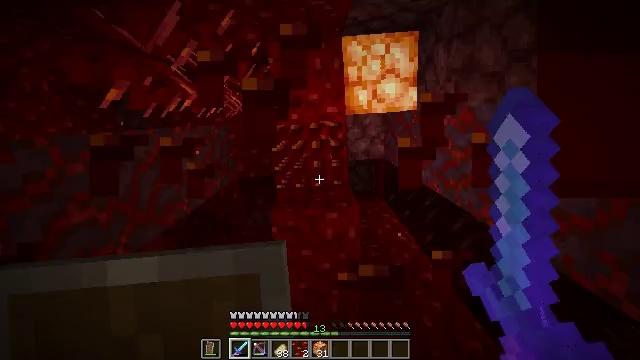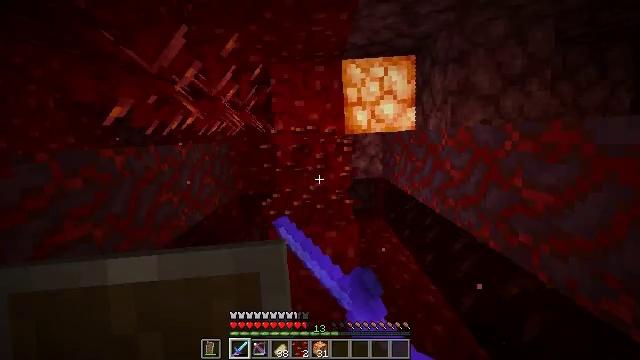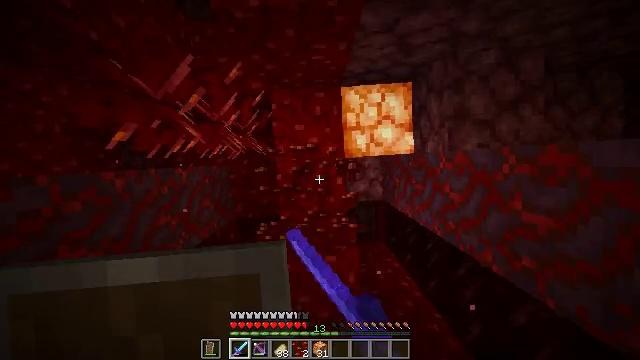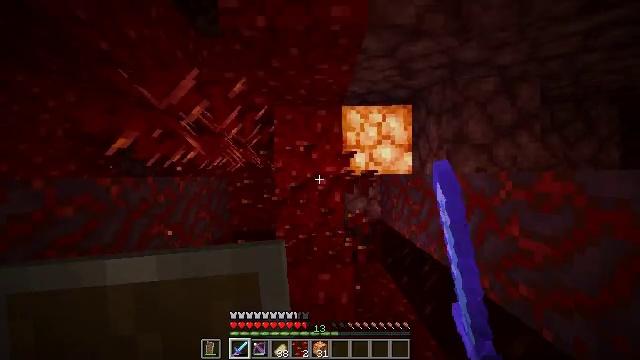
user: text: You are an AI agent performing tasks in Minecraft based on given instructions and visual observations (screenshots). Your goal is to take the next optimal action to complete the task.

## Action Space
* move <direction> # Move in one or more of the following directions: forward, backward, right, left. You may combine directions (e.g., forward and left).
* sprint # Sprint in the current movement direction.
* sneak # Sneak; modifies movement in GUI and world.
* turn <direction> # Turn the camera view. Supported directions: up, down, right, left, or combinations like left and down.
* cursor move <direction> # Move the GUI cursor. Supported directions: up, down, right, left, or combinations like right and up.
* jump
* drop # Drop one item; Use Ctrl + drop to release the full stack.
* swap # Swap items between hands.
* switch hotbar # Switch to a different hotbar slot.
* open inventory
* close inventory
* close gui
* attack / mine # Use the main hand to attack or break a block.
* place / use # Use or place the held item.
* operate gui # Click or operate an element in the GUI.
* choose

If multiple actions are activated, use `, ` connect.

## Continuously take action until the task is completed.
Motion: motion action
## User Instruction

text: Harvest weeping vines plant from the ceiling or ground.
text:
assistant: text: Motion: move right, sneak, turn up, attack / mine
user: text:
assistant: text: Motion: move right, sneak, turn up, attack / mine
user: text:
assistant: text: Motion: sneak, turn right and up, attack / mine
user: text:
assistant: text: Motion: sneak, attack / mine